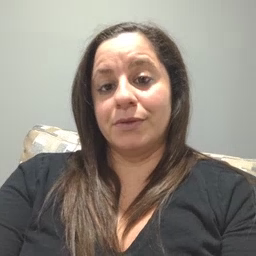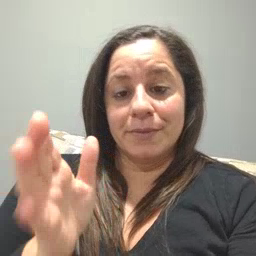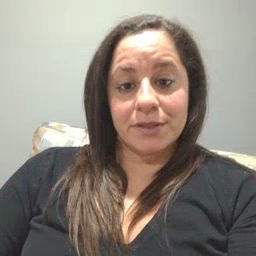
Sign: beside